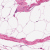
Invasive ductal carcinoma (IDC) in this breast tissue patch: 0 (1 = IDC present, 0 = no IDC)